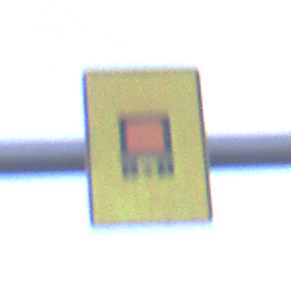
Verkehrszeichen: KennzeichnungspflichtigeFahrzeugeGefaehrlicheGueterOhnePfeilsymbol
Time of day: SunriseSunset
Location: Outdoor (Suburban)
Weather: PartlyCloudy
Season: NotSpecified
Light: Natural